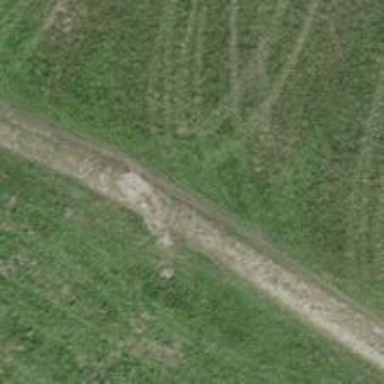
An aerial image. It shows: Track with pebblestone surface graded as grade3.